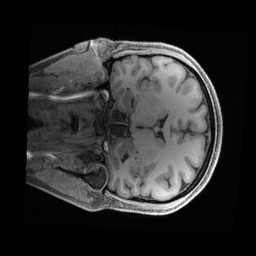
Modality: T1w
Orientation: coronal
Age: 37
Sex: female
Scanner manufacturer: siemens
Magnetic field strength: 3 T
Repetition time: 2.4 s
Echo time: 0.00241 s